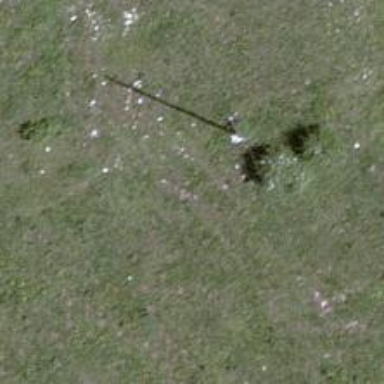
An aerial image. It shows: Power pole.